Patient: sex F, age 82
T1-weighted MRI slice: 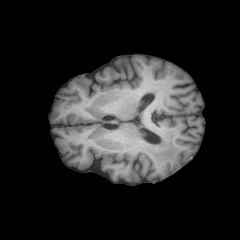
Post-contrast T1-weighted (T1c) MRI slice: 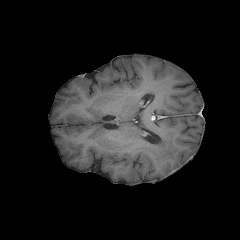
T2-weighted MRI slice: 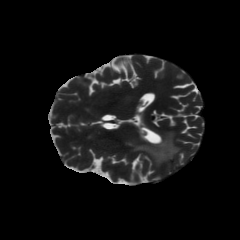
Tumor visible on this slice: yes
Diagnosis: Glioblastoma, IDH-wildtype
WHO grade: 4